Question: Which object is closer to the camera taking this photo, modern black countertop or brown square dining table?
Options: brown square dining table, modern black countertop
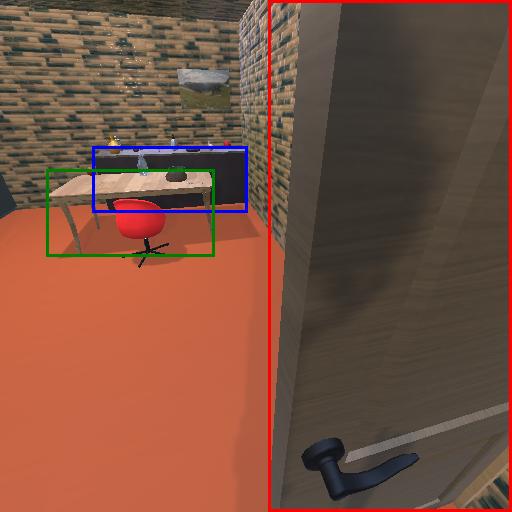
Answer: brown square dining table